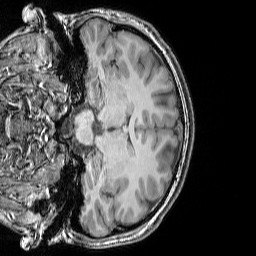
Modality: T1w
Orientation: coronal
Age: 26
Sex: male
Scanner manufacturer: siemens
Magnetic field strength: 3 T
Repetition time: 1.9 s
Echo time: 0.00444 s